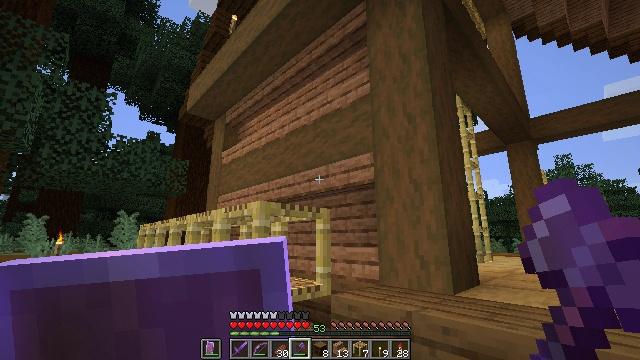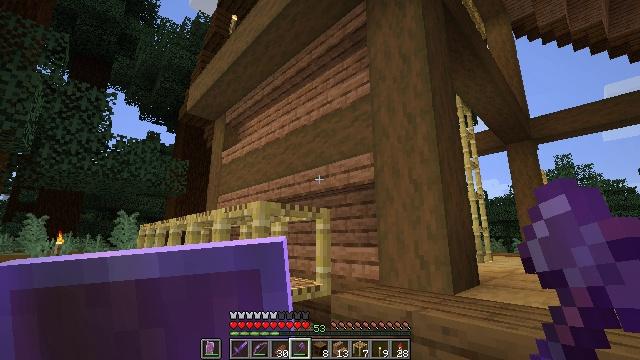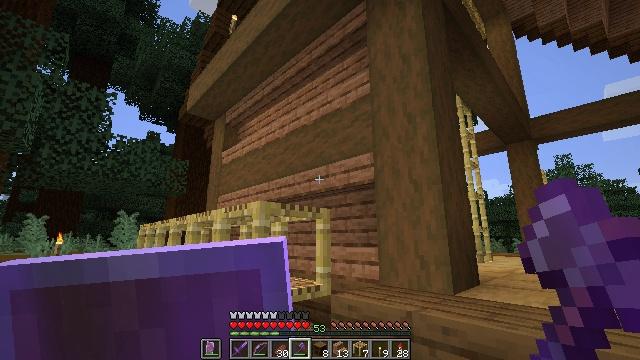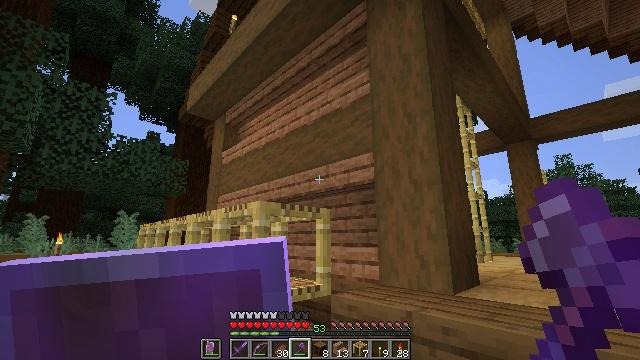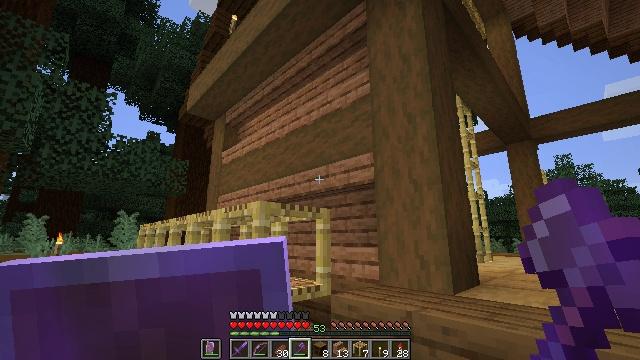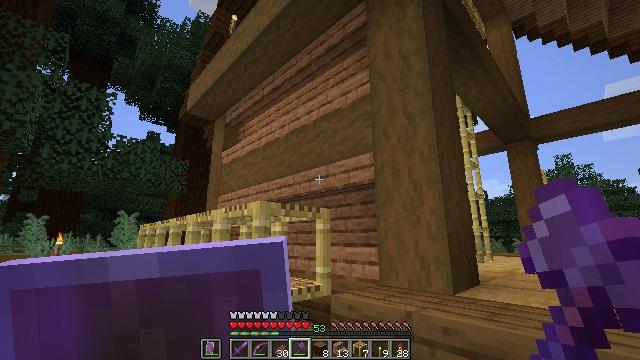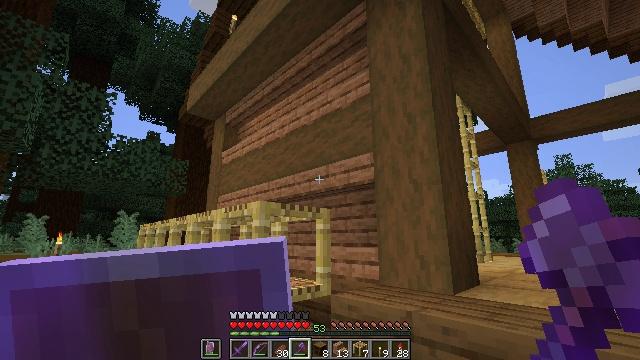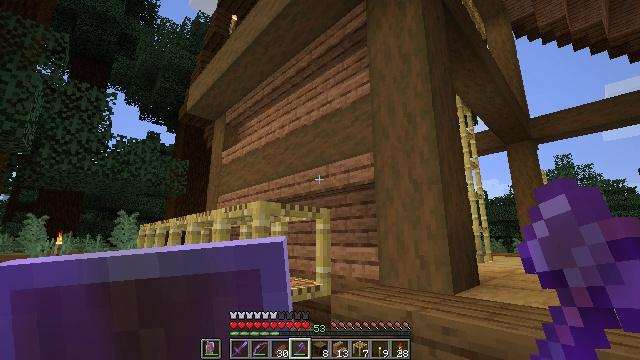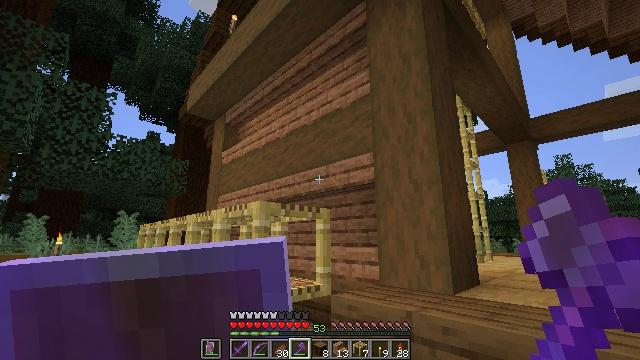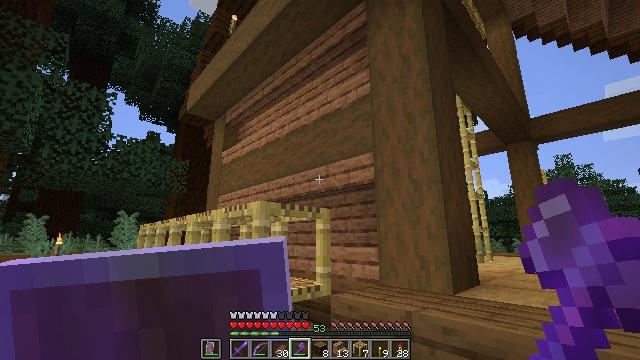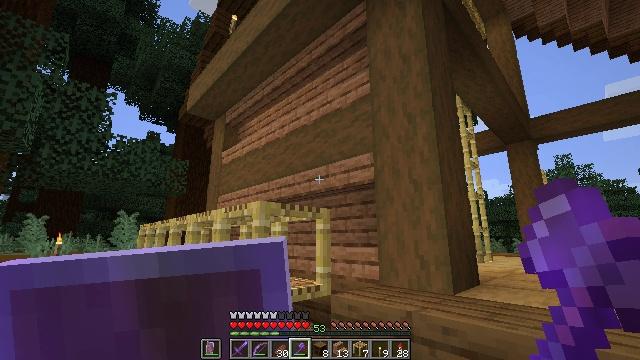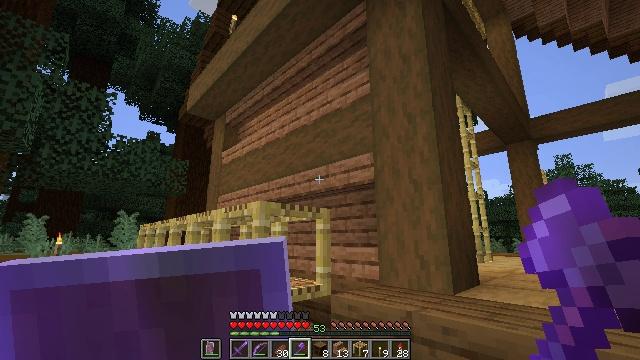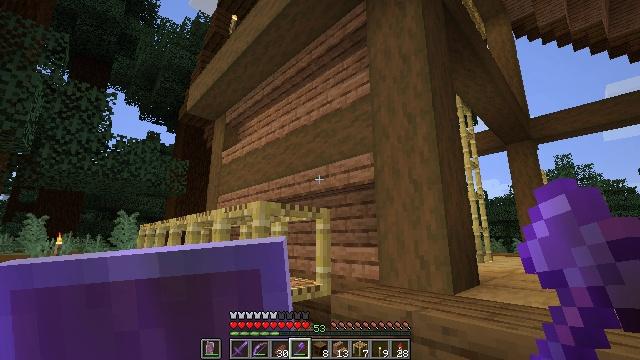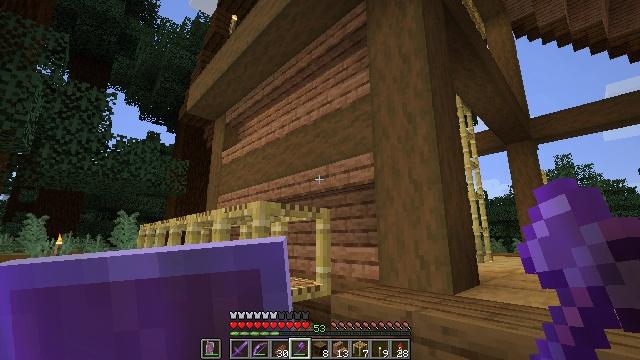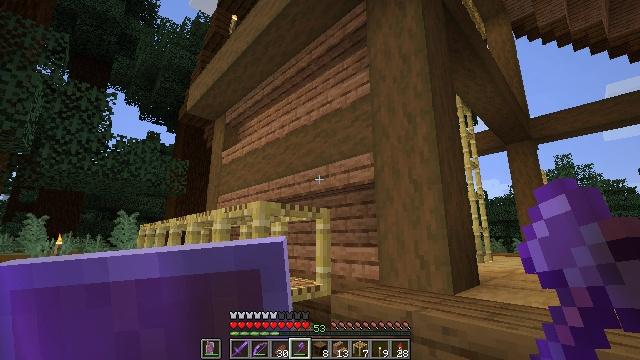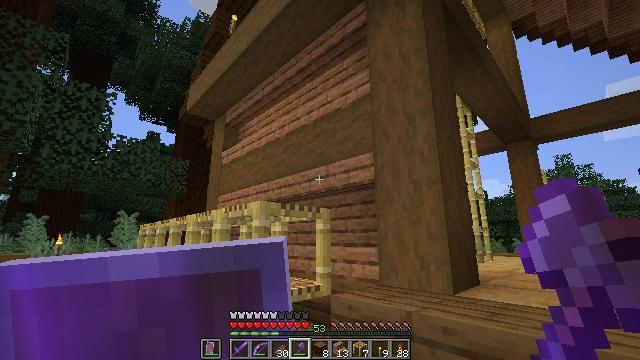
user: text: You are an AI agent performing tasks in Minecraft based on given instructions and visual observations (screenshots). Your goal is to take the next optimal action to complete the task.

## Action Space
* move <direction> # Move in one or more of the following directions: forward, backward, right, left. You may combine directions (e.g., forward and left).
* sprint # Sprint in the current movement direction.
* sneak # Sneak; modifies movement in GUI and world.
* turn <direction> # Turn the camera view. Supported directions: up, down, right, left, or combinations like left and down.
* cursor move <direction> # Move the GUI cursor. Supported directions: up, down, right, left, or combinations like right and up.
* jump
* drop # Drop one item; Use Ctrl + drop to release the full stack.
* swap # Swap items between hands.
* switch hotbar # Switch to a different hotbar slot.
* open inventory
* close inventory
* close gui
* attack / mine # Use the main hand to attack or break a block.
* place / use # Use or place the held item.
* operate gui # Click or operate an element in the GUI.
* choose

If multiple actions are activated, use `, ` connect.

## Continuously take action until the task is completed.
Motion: motion action
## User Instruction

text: Attack the jungle stairs to disassemble them.
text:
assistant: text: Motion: no_op
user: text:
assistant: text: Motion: no_op
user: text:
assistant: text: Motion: no_op
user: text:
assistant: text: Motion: no_op
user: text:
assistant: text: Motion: no_op
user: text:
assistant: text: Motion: no_op
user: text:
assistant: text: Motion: no_op
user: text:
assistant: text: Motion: no_op
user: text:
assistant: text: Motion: no_op
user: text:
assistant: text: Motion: no_op
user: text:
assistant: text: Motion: no_op
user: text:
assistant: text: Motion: no_op
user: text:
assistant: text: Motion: no_op
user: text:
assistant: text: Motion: no_op
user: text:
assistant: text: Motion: no_op
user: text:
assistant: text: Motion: no_op
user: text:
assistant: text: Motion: no_op
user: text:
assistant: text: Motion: no_op
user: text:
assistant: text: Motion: no_op
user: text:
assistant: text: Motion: no_op
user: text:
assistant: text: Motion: no_op
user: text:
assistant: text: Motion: no_op
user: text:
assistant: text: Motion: no_op
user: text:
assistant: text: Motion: no_op
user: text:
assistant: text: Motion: no_op
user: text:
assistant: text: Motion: no_op
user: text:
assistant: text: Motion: no_op
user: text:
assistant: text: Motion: no_op
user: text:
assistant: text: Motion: no_op
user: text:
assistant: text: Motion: no_op